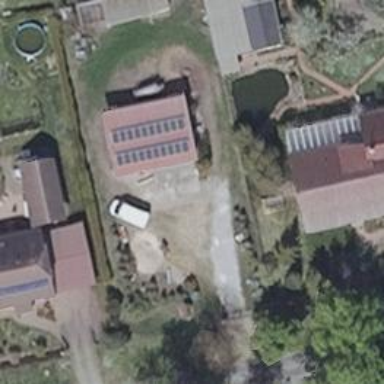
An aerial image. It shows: Solar photovoltaic panel generator producing electricity as small installation.